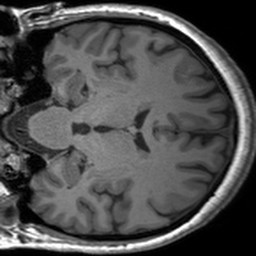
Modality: T1w
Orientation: coronal
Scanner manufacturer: siemens
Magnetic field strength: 3 T
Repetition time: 1.54 s
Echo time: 0.00234 s